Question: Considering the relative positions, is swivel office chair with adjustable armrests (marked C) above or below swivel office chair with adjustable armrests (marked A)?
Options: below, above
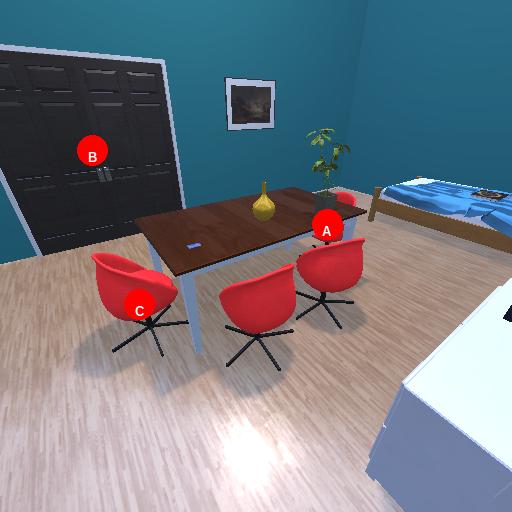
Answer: below